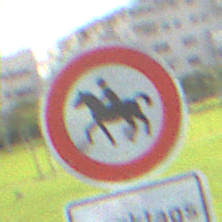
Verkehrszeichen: VerbotReiter
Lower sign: ZeitangabenMitBeschraenkungAufWochentage1
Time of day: MorningAfternoon
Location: Outdoor (Suburban)
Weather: PartlyCloudy
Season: NotSpecified
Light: Natural